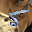
Label: 5